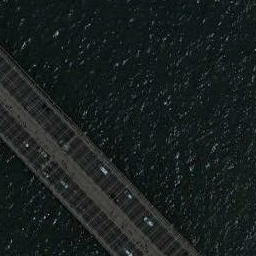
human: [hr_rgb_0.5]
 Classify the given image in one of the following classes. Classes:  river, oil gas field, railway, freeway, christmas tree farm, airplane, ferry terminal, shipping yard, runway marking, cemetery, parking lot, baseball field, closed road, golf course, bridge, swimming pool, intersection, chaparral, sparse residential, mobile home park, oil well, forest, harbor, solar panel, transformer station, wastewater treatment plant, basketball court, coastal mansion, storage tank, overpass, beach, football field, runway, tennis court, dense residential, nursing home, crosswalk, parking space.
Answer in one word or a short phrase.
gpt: bridge